【题型】解答题　【知识点】解析几何　【难度】medium
（2025·上海黄浦·二模）椭圆 $\Gamma: \dfrac{x^2}{a^2} + \dfrac{y^2}{b^2} = 1 (a > b > 0)$ 的左、右焦点分别为 $F_1(-c, 0), F_2(c, 0) (c > 0)$，过点 $F_1$ 的直线 $l$ 与 $\Gamma$ 交于点 $P$．

(1) 若 $c = 2$，点 $P$ 的坐标为 $(2, \sqrt{2})$，求点 $F_2$ 到直线 $l$ 的距离；

(2) 当 $b \le c$ 时，求满足 $PF_1 \perp PF_2$ 的点 $P$ 的个数；

(3) 设直线 $l$ 与 $\Gamma$ 的另一个交点为 $Q$，$\overrightarrow{F_1Q} = \lambda\overrightarrow{QP} (\lambda \in \mathbf{R})$，点 $P$ 的横坐标为 $\dfrac{c}{2}$，若 $\Gamma$ 的离心率 $e > \dfrac{1}{2}$，求 $\lambda$ 的取值范围．
【解答】
【答案】(1) $\dfrac{4}{3}$；

(2) 答案见解析；

(3) $-\dfrac{1}{3} < \lambda < 0$．

【分析】(1) 求出直线 $l$ 的方程，利用点到直线的距离公式求解．

(2) 求出以线段 $F_1F_2$ 为直径的圆方程，再与椭圆方程联立，按 $b = c, b < c$ 求出方程组的交点坐标即可．

(3) 设 $P(\dfrac{c}{2}, y_P)$，表示出点 $Q$ 的坐标，将点 $P, Q$ 坐标代入椭圆方程，建立 $e, \lambda$ 的关系，进而建立不等式求解．

【详解】(1) 依题意，$F_1(-2, 0), F_2(2, 0)$，而 $P(2, \sqrt{2})$，则直线 $l$ 的方程为 $y = \dfrac{\sqrt{2}}{4}(x + 2)$，

即 $x - 2\sqrt{2}y + 2 = 0$，所以点 $F_2$ 到直线 $l$ 的距离 $d = \dfrac{|2 - 2\sqrt{2} \times 0 + 2|}{\sqrt{1^2 + (-2\sqrt{2})^2}} = \dfrac{4}{3}$．

(2) 由 $PF_1 \perp PF_2$，得点 $P$ 在以线段 $F_1F_2$ 为直径的圆 $x^2 + y^2 = c^2$ 上，$c^2 = a^2 - b^2$，

由 $\begin{cases} x^2 + y^2 = c^2 \\ b^2x^2 + a^2y^2 = a^2b^2 \end{cases}$ 消去 $y$ 得 $(a^2 - b^2)x^2 = a^2(c^2 - b^2)$，即 $c^2x^2 = a^2(c^2 - b^2)$，

当 $b = c$ 时，$x = 0$，$y = \pm b$，因此点 $P(0, \pm b)$，共 2 个；

当 $b < c$ 时，$c^2x^2 = a^2(c^2 - b^2)$，解得 $x^2 = \dfrac{a^2(c^2 - b^2)}{c^2}$，$y^2 = \dfrac{b^4}{c^2}$，

因此点 $P(\pm\dfrac{a\sqrt{c^2 - b^2}}{c}, \pm\dfrac{b^2}{c})$，共 4 个，

所以当 $b = c$ 时，点 $P$ 的个数为 2；当 $b < c$ 时，点 $P$ 的个数为 4．

(3) 设 $P(\dfrac{c}{2}, y_P), Q(x_Q, y_Q)$，由 $\overrightarrow{F_1Q} = \lambda\overrightarrow{QP}$，且 $F_1$ 在线段 $PQ$ 上，得 $-1 < \lambda < 0$，

则 $(x_Q + c, y_Q) = \lambda(\dfrac{c}{2} - x_Q, y_P - y_Q)$，解得 $\begin{cases} x_Q = \dfrac{c}{2} \cdot \dfrac{\lambda - 2}{\lambda + 1} \\ y_Q = \dfrac{\lambda}{\lambda + 1} y_P \end{cases}$，而 $e = \dfrac{c}{a}$，

由点 $P, Q$ 在 $\Gamma$ 上，得 $\begin{cases} \dfrac{c^2}{4a^2} + \dfrac{y_P^2}{b^2} = 1 \\ \dfrac{c^2(\lambda - 2)^2}{4a^2(\lambda + 1)^2} + \dfrac{\lambda^2}{(\lambda + 1)^2} \cdot \dfrac{y_P^2}{b^2} = 1 \end{cases}$，即 $\begin{cases} \dfrac{e^2}{4} + \dfrac{y_P^2}{b^2} = 1 \\ \dfrac{e^2(\lambda - 2)^2}{4\lambda^2} + \dfrac{y_P^2}{b^2} = \dfrac{(\lambda + 1)^2}{\lambda^2} \end{cases}$，

整理得 $e^2(-\lambda + 1) = 2\lambda + 1$，即 $e^2 = \dfrac{2\lambda + 1}{-\lambda + 1}$，由 $e > \dfrac{1}{2}$，得 $\dfrac{1}{4} < \dfrac{2\lambda + 1}{-\lambda + 1} < 1$，解得 $-\dfrac{1}{3} < \lambda < 0$，

所以 $\lambda$ 的取值范围是 $-\dfrac{1}{3} < \lambda < 0$．

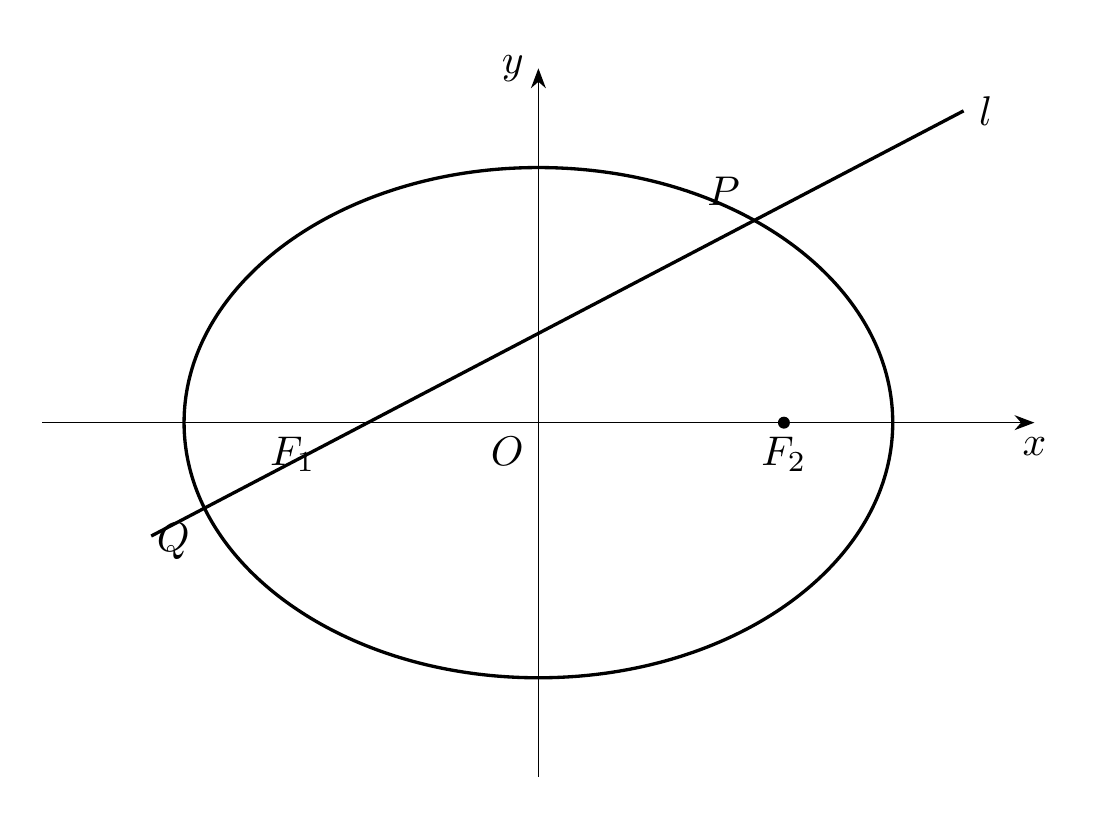